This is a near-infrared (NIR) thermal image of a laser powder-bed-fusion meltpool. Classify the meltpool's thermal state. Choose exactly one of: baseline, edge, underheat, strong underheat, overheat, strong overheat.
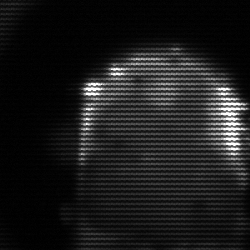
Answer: baseline